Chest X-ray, PA view. Patient: 74 years old, sex F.
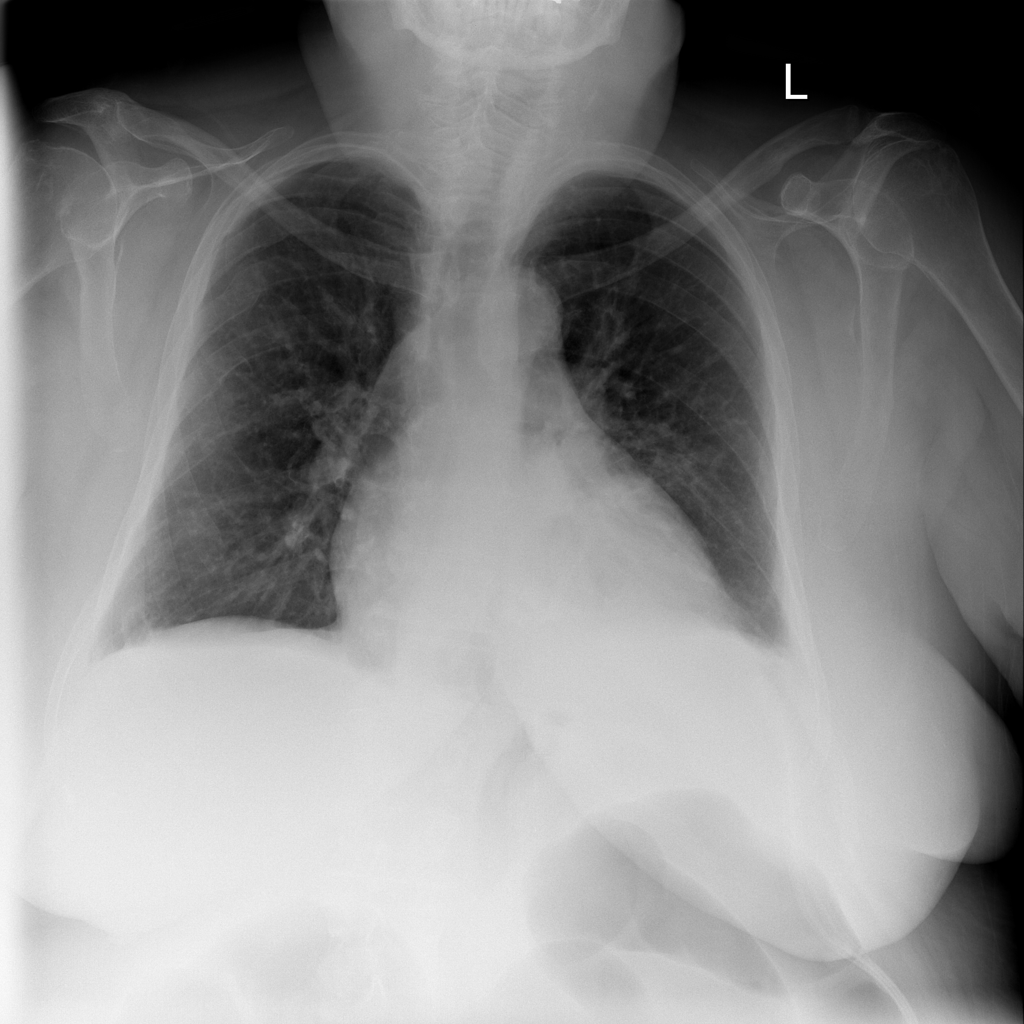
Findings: Effusion, Infiltration